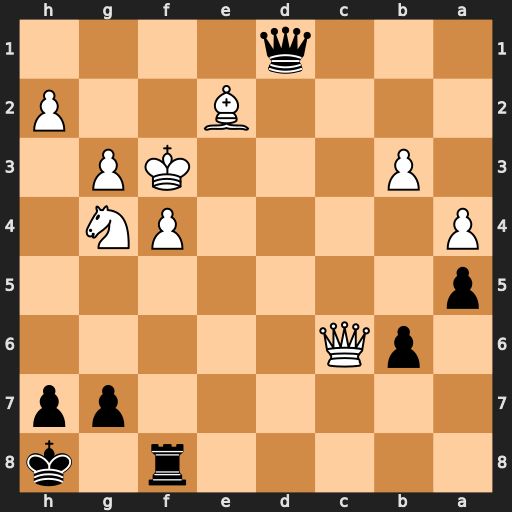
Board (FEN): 5r1k/6pp/1pQ5/p7/P4PN1/1P3KP1/4B2P/3q4
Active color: b
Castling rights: -
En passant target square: -
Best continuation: Qh1+ Kf2 Qxc6